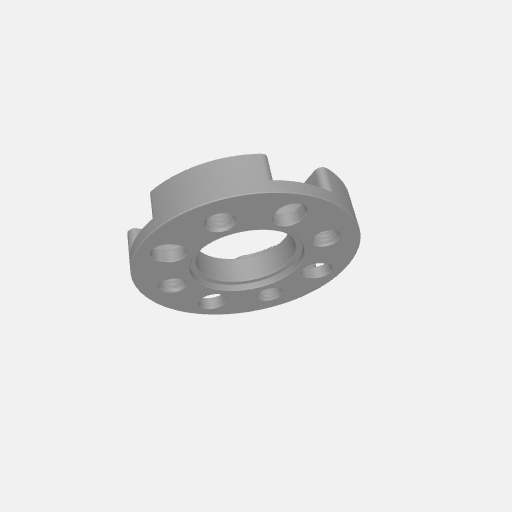
Part: CounterborePatternSpacer6